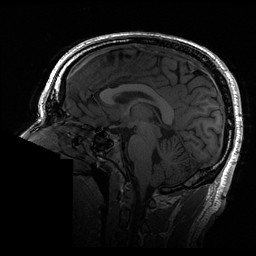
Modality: T1w
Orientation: axial